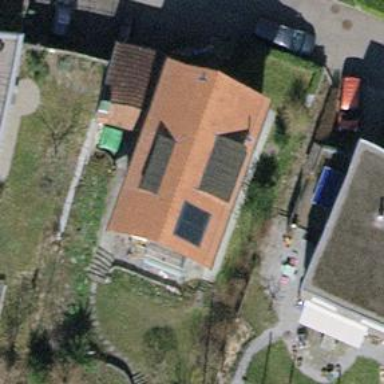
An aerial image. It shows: Building with tiled roof.